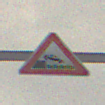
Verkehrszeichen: Ufer
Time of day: MorningAfternoon
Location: Outdoor (Nature)
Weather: Overcast
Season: Winter
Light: Natural